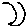
Label: moon